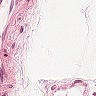
Metastatic tissue present: no